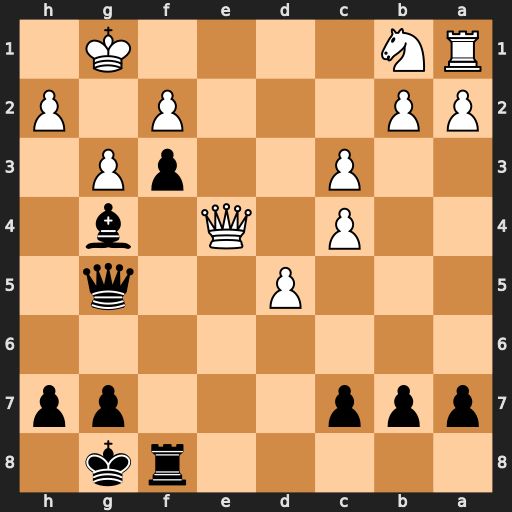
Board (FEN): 5rk1/ppp3pp/8/3P2q1/2P1Q1b1/2P2pP1/PP3P1P/RN4K1
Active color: b
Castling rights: -
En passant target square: -
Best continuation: Qc1+ Qe1 Qxe1#